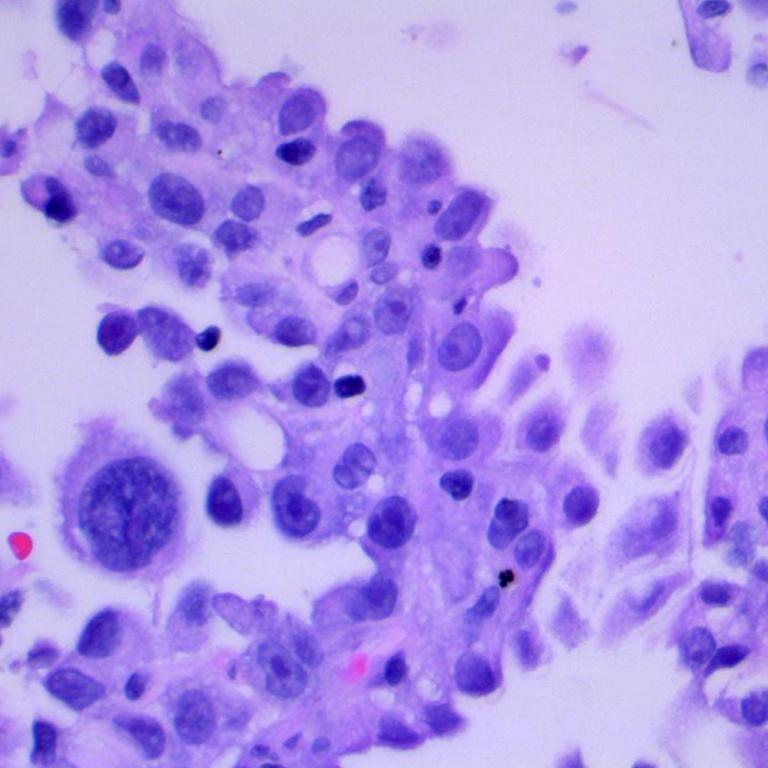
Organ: lung
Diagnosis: adenocarcinomas